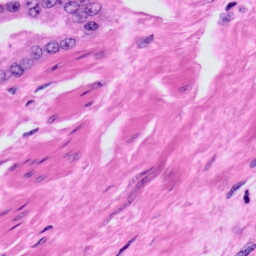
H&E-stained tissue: Prostate